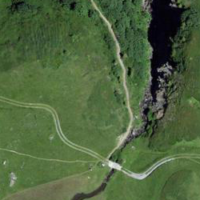
EUNIS habitat code: 26
Species observed at this site:
Alnus alnobetula
Dryas octopetala